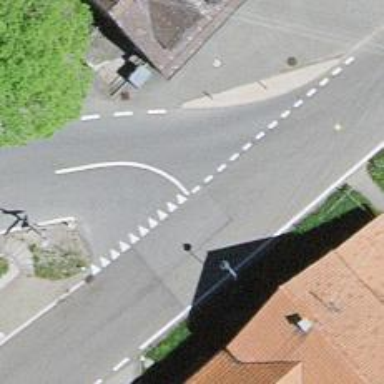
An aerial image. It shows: Road with "give way" sign.